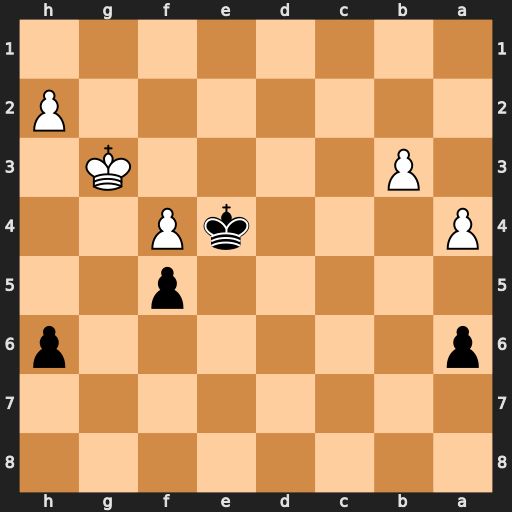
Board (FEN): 8/8/p6p/5p2/P3kP2/1P4K1/7P/8
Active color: b
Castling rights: -
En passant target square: -
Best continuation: a5 Kh4 Kxf4 b4 axb4